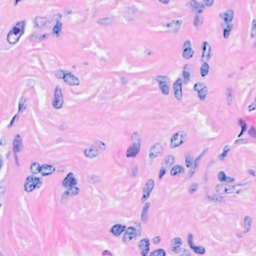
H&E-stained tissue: Breast